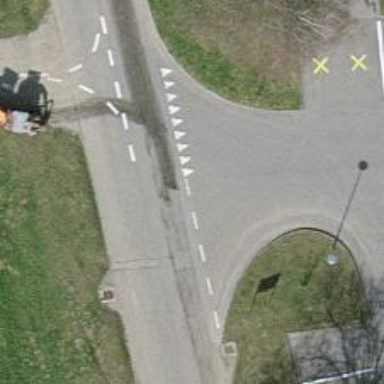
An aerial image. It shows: Road with "give way" sign.